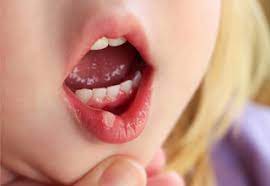
Condition: Mouth Ulcer